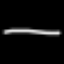
Label: line